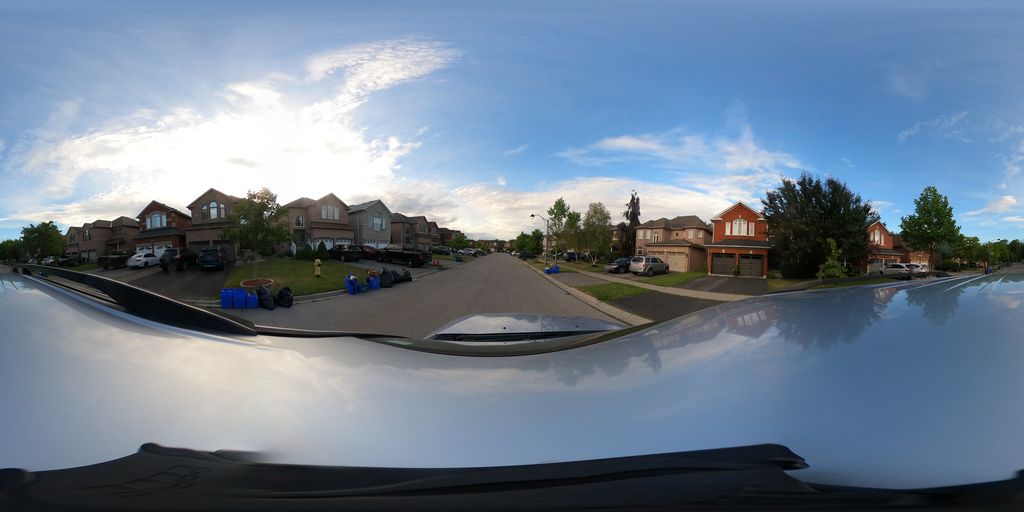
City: toronto